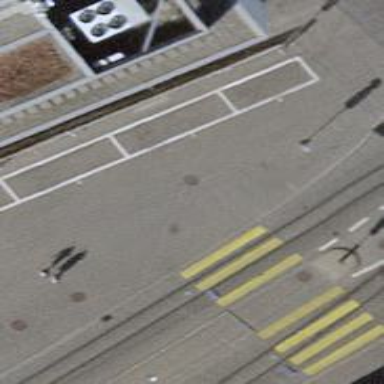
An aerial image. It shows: Kerb serving as barrier.